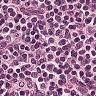
Metastatic tissue present: no